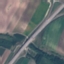
Land use / land cover: Highway